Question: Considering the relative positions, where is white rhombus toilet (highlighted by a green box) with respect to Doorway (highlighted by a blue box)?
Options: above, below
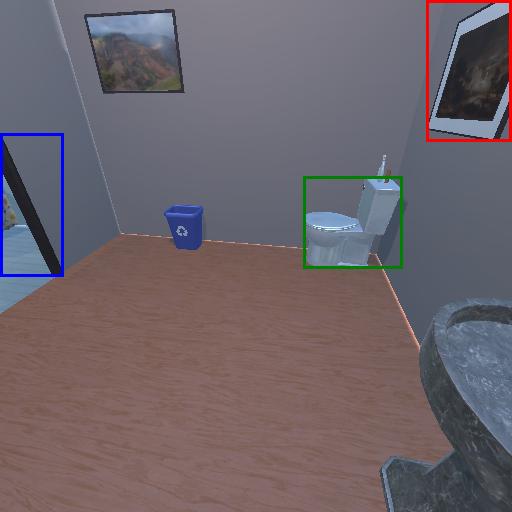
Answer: above